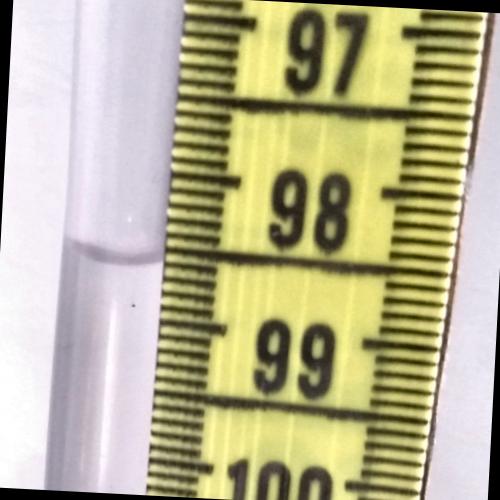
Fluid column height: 98.6 cm